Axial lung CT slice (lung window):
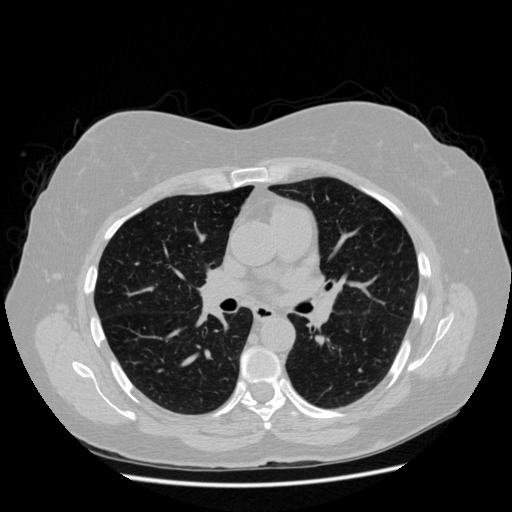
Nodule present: no